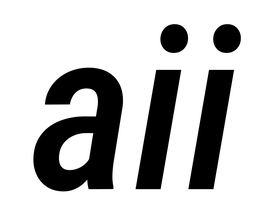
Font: Roboto-Italic_Condensed_Medium_Italic